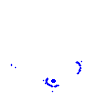
Particle: proton